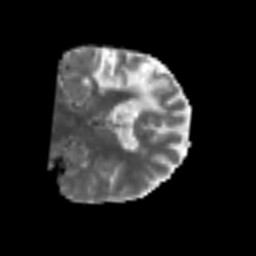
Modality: MD
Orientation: coronal
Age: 52
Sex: male
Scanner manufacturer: siemens
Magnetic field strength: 3 T
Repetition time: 6.1 s
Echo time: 0.101 s